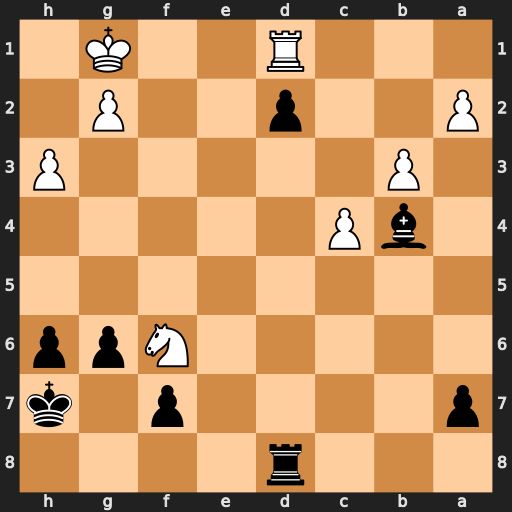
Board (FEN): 3r4/p4p1k/5Npp/8/1bP5/1P5P/P2p2P1/3R2K1
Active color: b
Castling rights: -
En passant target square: -
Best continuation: Kg7 Nd5 Re8 Kf2 Re1